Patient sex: M
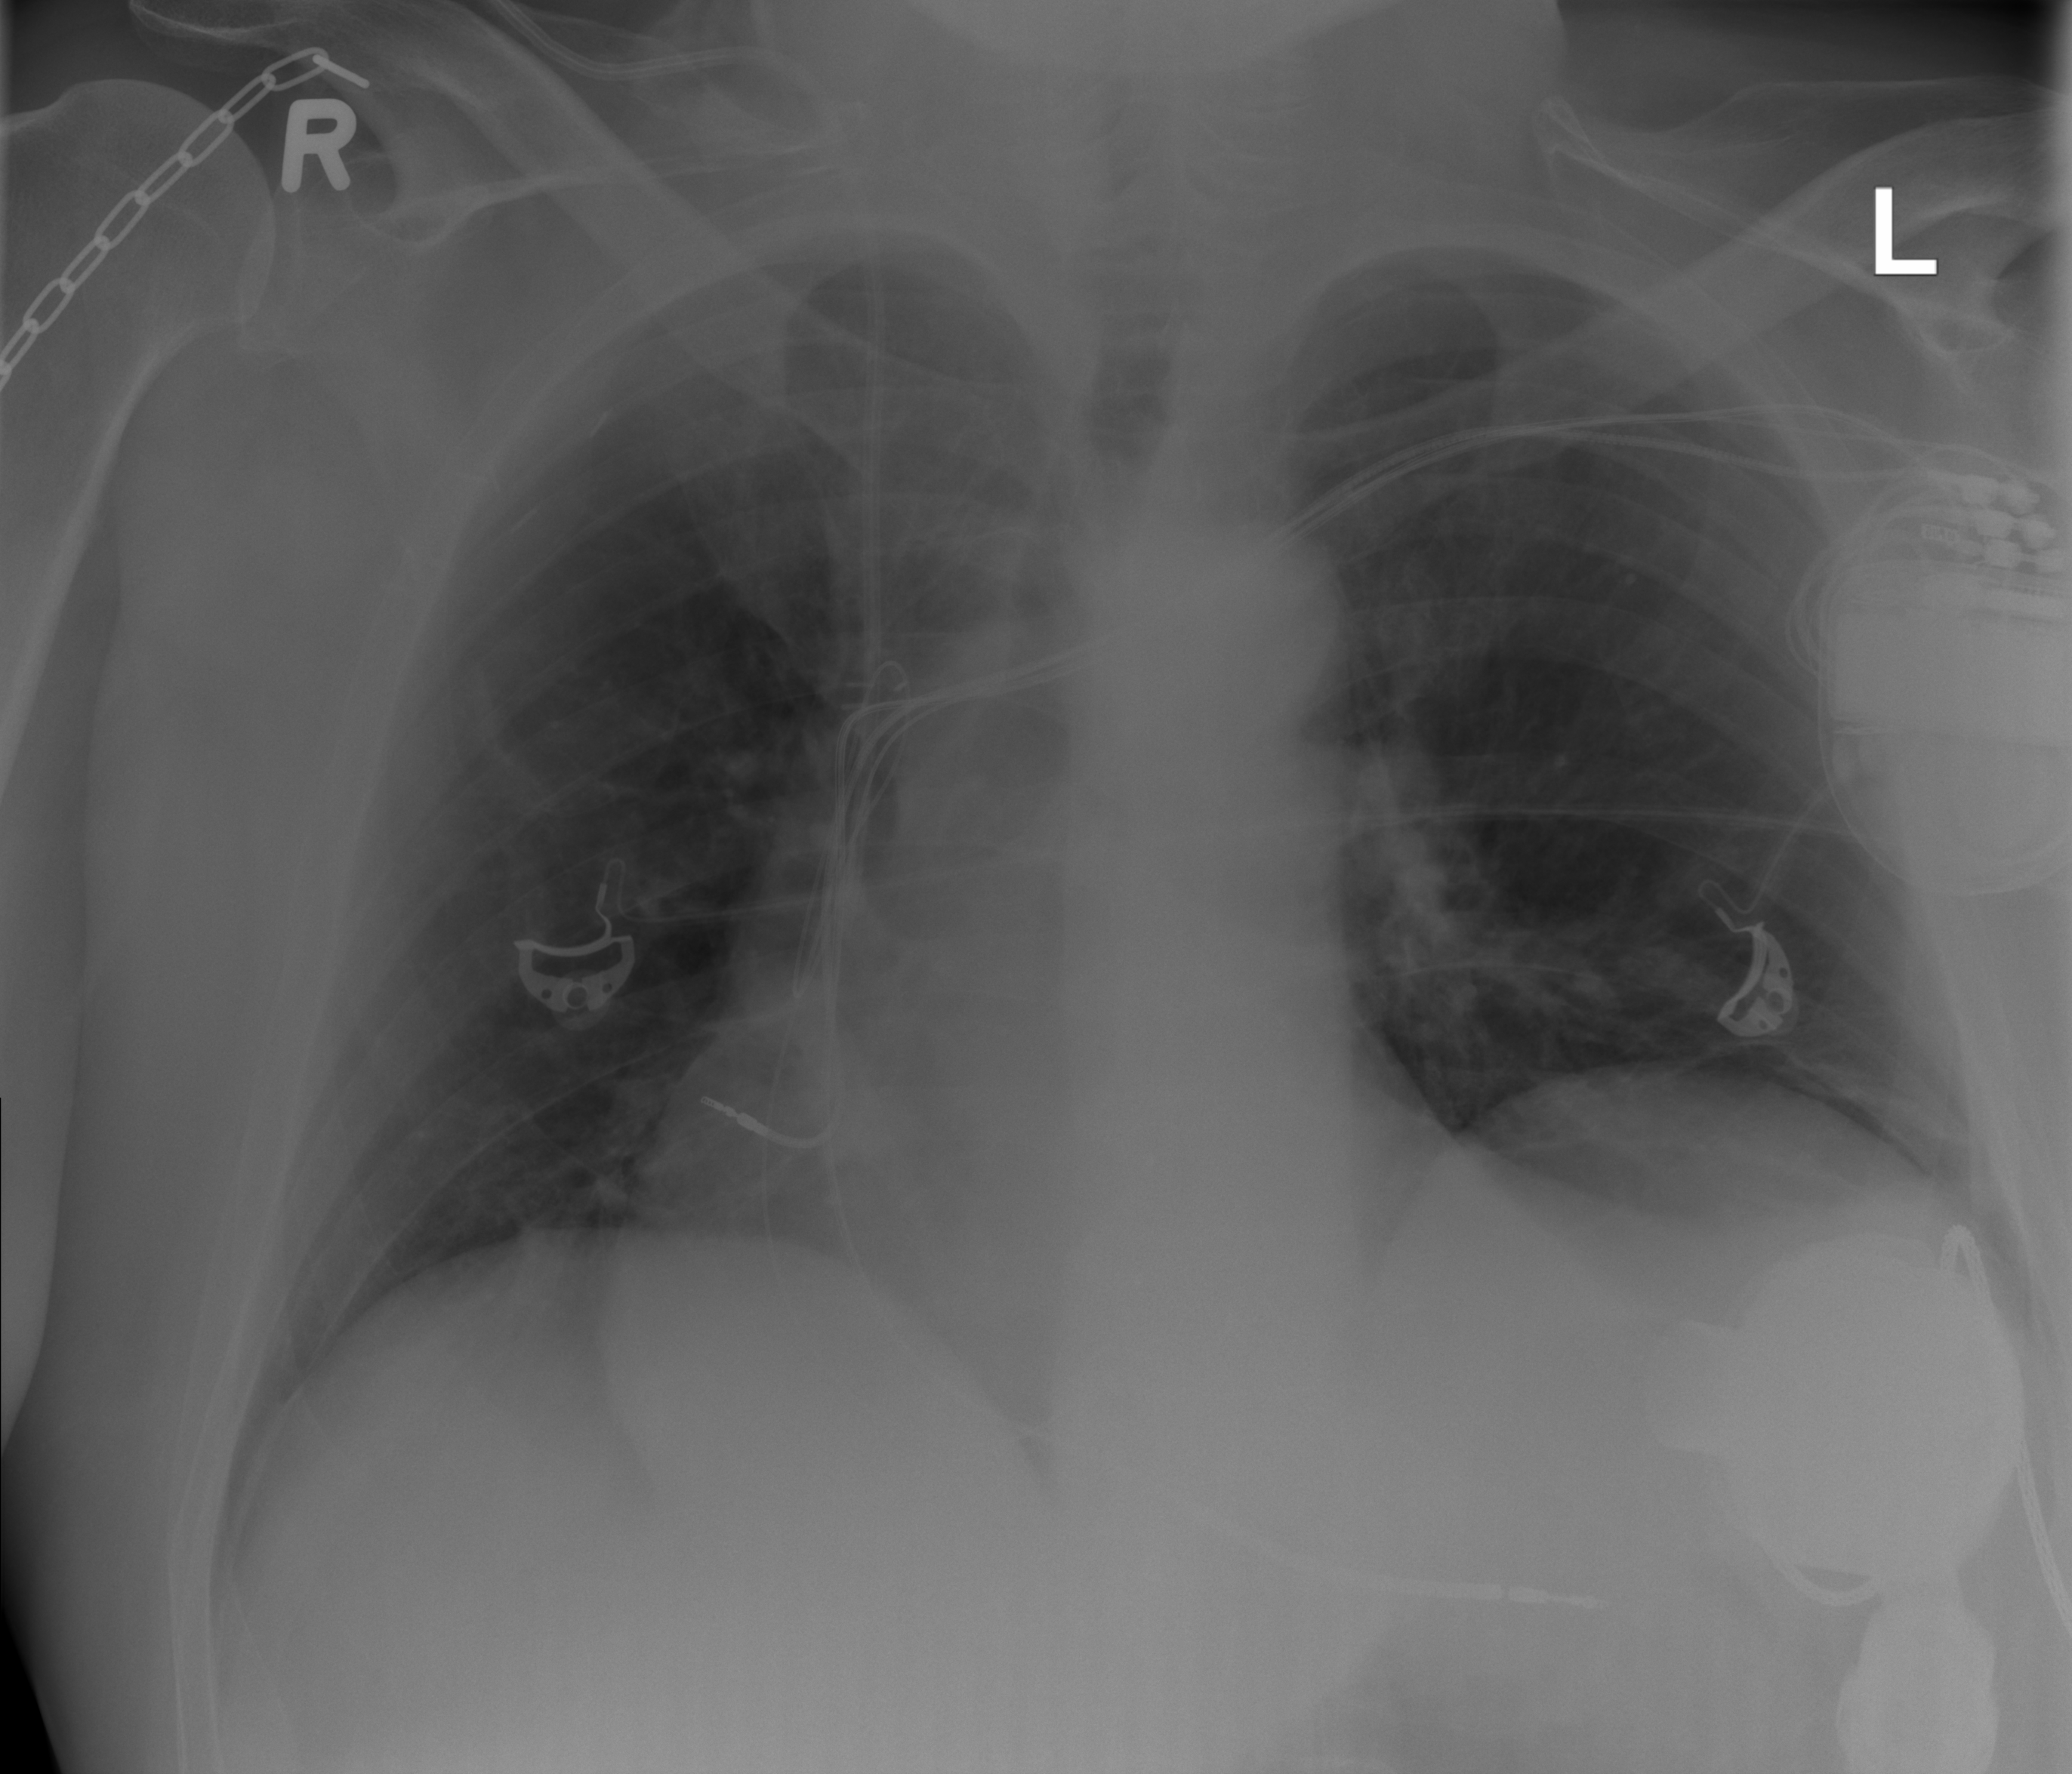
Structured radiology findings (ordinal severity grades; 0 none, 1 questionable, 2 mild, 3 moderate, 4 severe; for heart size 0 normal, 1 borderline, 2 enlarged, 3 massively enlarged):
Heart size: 3
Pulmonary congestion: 2
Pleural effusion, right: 2
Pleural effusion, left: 2
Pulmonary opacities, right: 2
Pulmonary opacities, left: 2
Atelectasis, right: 2
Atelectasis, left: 2